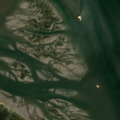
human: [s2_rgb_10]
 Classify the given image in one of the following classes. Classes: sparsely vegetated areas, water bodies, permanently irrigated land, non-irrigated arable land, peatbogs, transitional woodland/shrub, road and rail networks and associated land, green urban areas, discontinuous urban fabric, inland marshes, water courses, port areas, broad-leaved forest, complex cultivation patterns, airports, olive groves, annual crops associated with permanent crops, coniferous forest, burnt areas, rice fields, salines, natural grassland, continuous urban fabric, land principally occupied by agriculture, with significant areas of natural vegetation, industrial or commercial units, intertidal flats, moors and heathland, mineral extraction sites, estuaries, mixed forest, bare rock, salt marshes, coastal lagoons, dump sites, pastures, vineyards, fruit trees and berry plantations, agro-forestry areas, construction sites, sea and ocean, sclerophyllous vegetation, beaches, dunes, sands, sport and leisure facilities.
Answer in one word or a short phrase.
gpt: continuous urban fabric